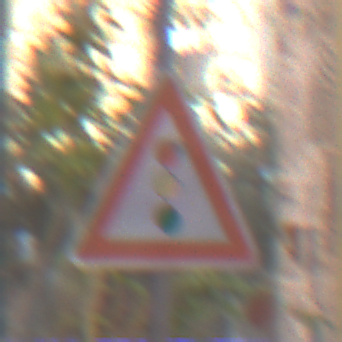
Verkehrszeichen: Lichtzeichenanlage
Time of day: MorningAfternoon
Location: Outdoor (Urban)
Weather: Clear
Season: NotSpecified
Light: Natural